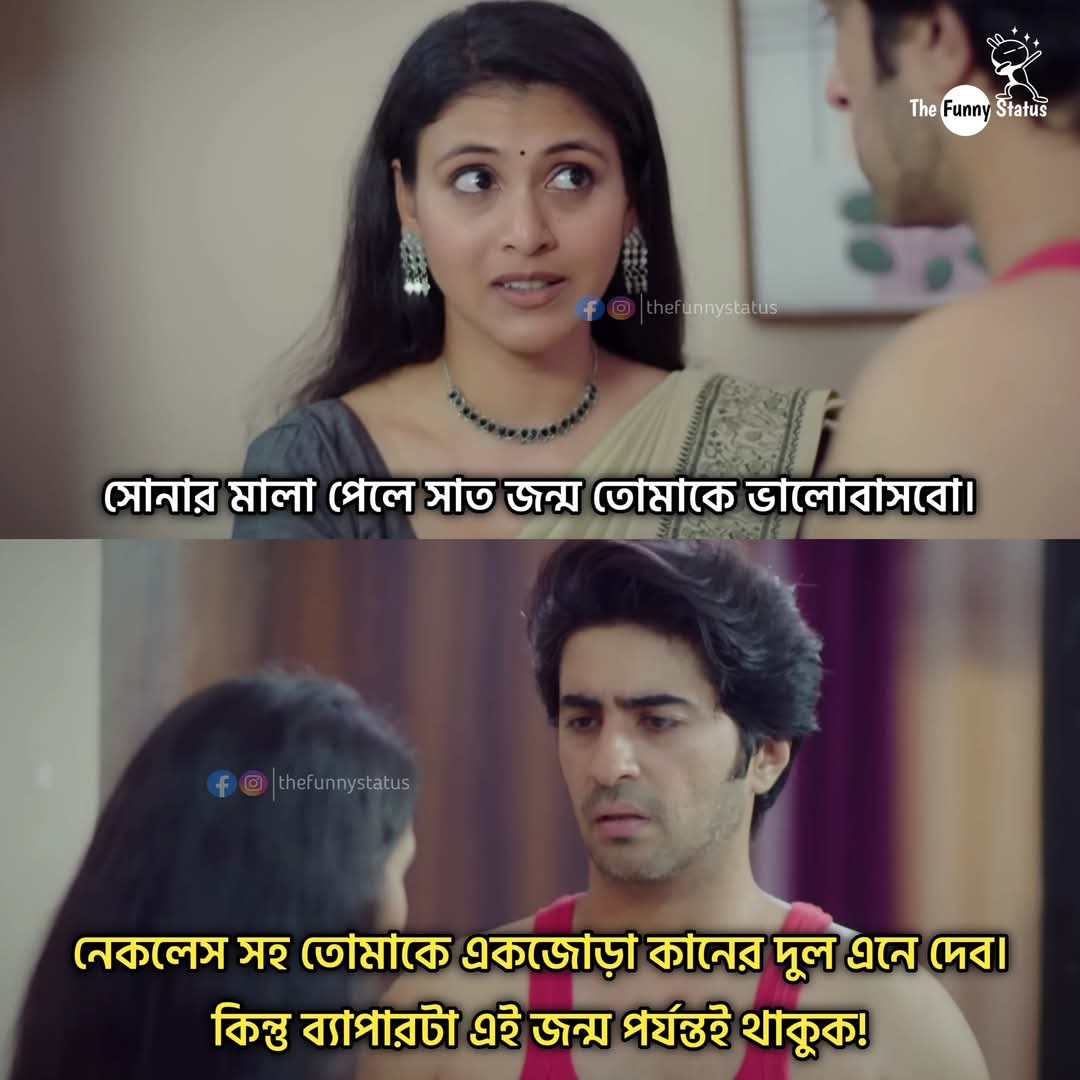
Text: সোনার মালা পেলে সাত জন্ম তোমাকে ভালোবাসবো।
নেকলেস সহ তোমাকে একজোড়া কানের দুল এনে দেব। কিন্তু ব্যাপারটা এই জন্ম পর্যন্তই থাকুক!
Label: Non Hate